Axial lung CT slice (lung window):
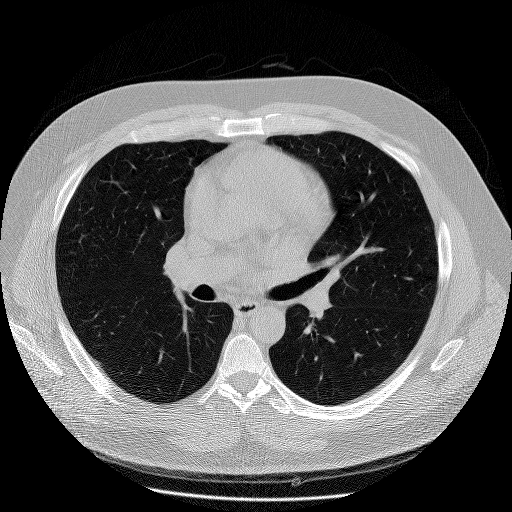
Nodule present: no